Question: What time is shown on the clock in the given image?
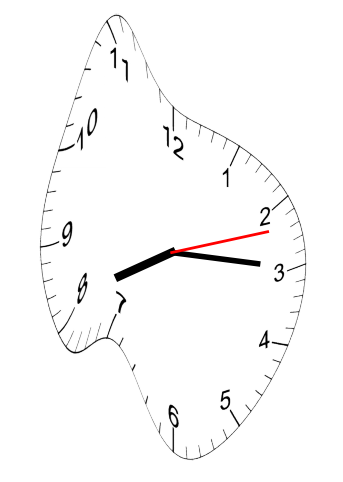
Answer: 08:15:12